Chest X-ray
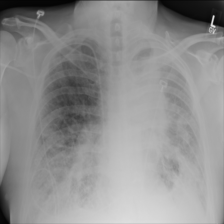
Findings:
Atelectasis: negative
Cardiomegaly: negative
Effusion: negative
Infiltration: positive
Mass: negative
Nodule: negative
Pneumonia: negative
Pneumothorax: negative
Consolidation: negative
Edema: negative
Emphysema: negative
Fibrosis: negative
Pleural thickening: negative
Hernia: negative